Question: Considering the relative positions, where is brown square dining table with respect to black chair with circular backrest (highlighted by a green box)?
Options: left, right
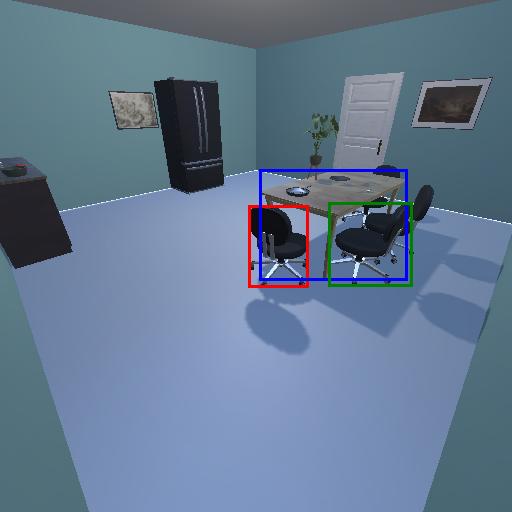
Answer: left